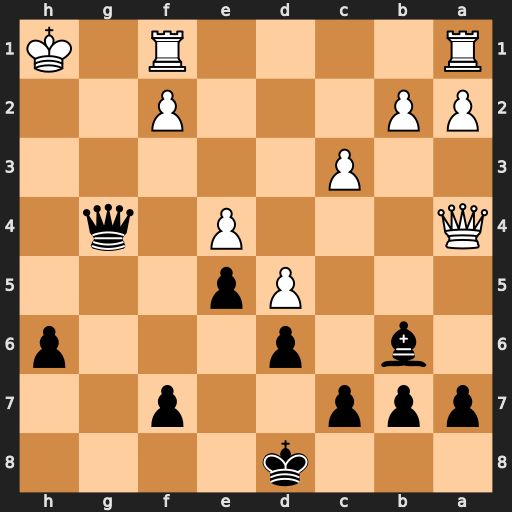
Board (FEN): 3k4/ppp2p2/1b1p3p/3Pp3/Q3P1q1/2P5/PP3P2/R4R1K
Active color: b
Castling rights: -
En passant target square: -
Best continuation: f5 exf5 Qxa4